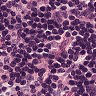
Metastatic tissue present: no